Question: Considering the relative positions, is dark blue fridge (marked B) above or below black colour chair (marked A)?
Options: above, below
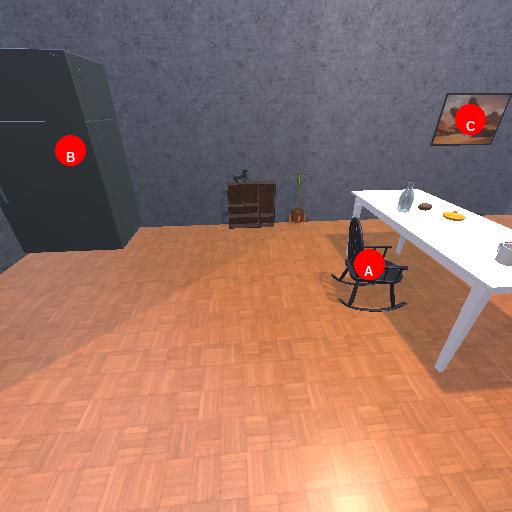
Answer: above